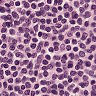
Metastatic tissue present: no